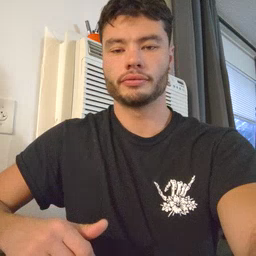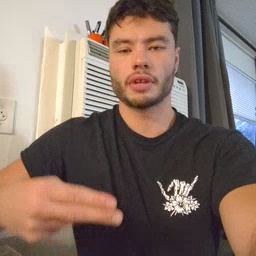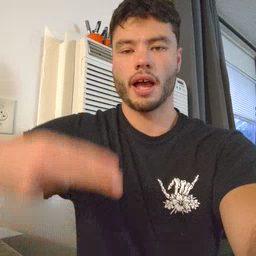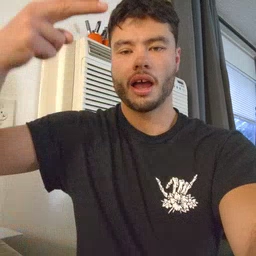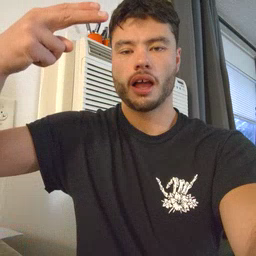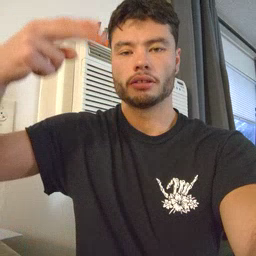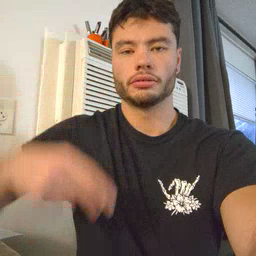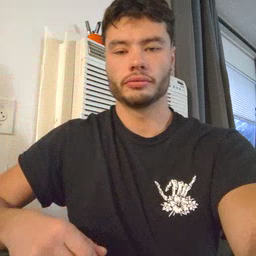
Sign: high